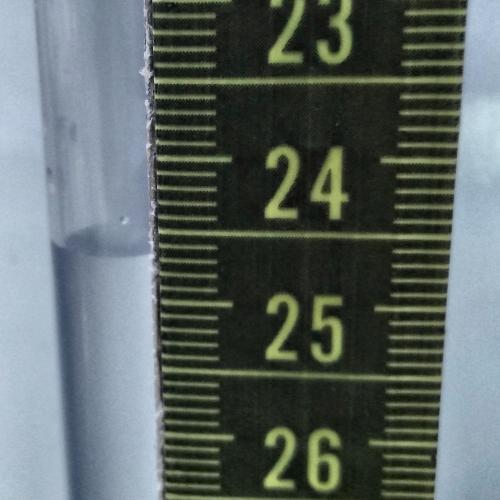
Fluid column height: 24.7 cm